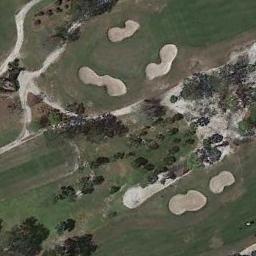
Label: golf_course